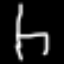
Label: chair